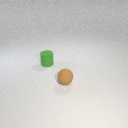
small green rubber cylinder to the left of small brown rubber sphere